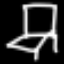
Label: chair